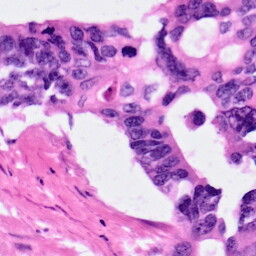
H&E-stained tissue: Pancreatic